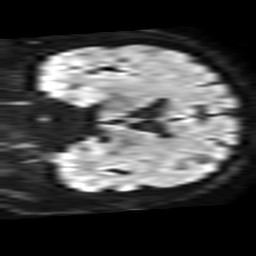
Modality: TRACE
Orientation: coronal
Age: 60
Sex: male
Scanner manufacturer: philips
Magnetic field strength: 1.5 T
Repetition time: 4.6 s
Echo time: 0.0745 s